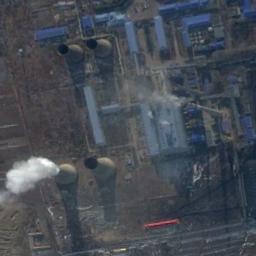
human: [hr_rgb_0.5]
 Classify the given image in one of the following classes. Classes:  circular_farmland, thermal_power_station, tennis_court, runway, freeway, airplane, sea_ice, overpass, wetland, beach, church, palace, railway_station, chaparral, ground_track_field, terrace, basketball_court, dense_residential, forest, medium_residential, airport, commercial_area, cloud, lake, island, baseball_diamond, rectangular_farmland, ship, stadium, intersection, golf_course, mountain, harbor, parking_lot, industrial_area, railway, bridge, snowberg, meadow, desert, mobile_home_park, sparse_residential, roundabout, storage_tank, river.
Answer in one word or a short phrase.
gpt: thermal_power_station